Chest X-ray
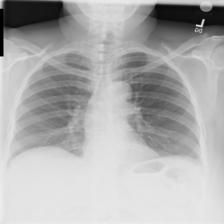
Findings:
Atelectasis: negative
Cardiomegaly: negative
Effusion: negative
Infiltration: negative
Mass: negative
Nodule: negative
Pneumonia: negative
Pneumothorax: negative
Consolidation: negative
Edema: negative
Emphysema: negative
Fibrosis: negative
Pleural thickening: negative
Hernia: negative